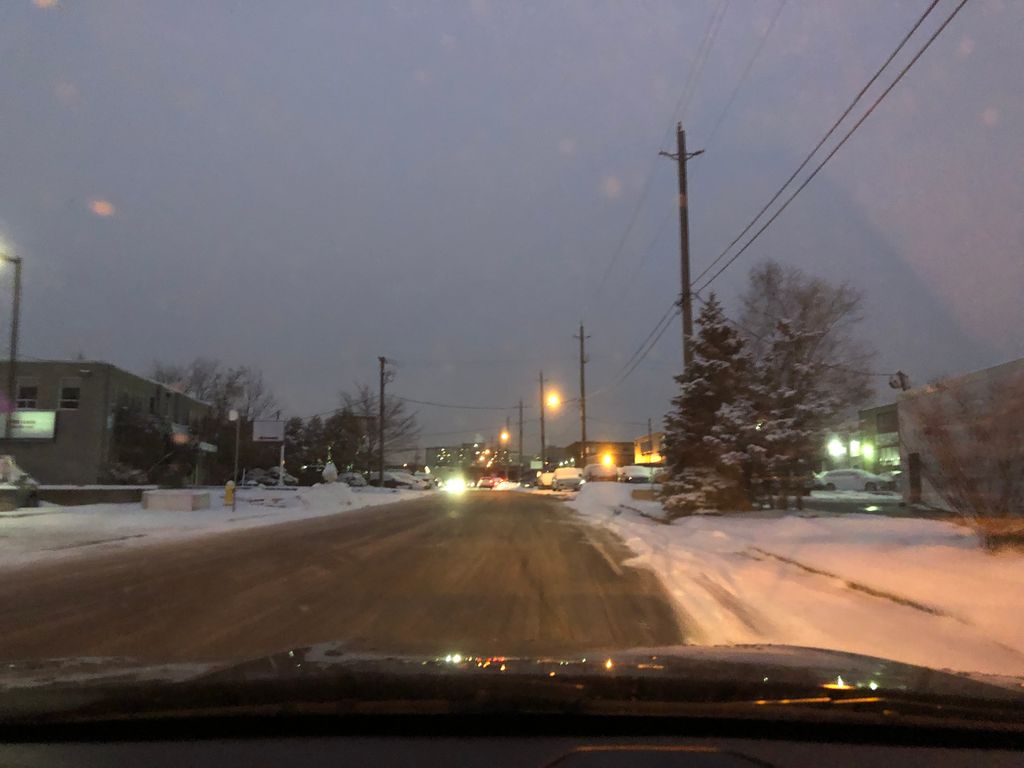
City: toronto